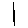
Label: line